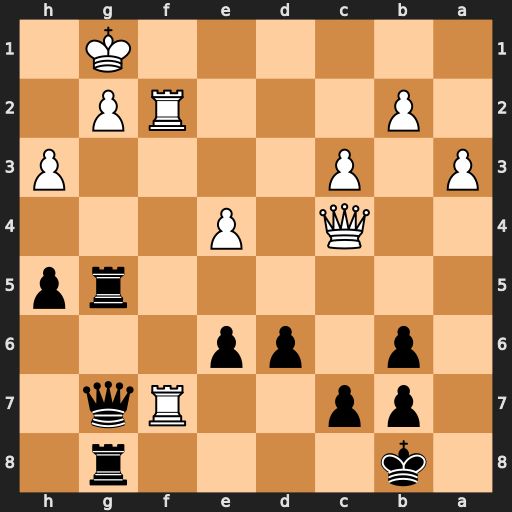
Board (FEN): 1k4r1/1pp2Rq1/1p1pp3/6rp/2Q1P3/P1P4P/1P3RP1/6K1
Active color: b
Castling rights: -
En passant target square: -
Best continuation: Rxg2+ Kf1 Rxf2+